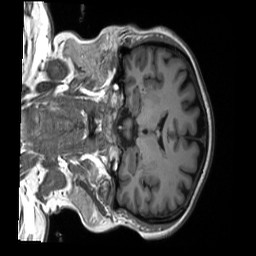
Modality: T1w
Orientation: coronal
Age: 59
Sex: female
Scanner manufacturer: siemens
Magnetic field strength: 3 T
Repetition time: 2.53 s
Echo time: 0.00221 s